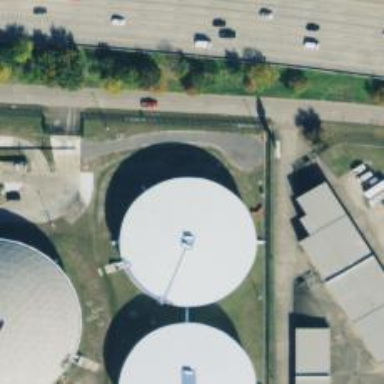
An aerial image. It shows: Storage tank designed to hold water.